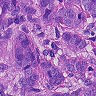
Metastatic tissue present: yes